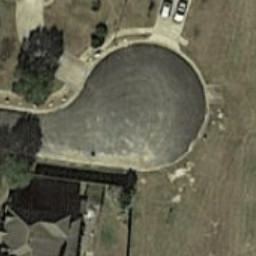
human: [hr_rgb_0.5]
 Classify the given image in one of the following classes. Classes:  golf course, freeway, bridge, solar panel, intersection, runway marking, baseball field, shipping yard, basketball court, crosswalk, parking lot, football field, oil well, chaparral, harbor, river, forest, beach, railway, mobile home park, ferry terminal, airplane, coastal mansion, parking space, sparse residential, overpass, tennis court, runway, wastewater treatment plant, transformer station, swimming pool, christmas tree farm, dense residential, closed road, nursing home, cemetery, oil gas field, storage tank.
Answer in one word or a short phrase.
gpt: closed road